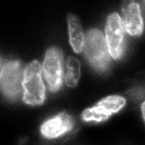
Tissue sample: colon
Magnification: 5.0x
Cell type: Epithelial cells
Senescence state: normal